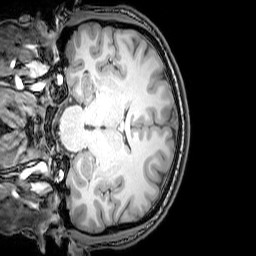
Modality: T1w
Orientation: coronal
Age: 22
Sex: male
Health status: healthy
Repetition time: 0.081 s
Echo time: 0.037 s